Interaction volume radius: 5 \u00c5
Interaction volume height: 25 \u00c5
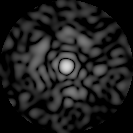
Disorder parameter: 0.828